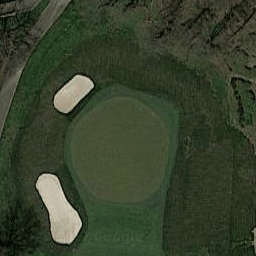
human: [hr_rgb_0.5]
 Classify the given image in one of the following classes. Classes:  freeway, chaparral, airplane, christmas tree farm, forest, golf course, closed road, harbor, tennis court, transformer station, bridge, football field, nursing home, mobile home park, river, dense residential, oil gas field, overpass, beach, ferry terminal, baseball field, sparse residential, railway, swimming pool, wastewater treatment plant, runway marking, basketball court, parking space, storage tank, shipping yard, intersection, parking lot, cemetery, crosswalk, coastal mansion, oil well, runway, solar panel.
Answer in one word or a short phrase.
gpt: golf course